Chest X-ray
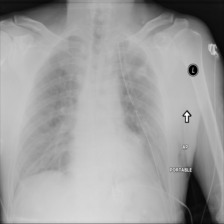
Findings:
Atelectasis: negative
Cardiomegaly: negative
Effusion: negative
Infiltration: negative
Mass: negative
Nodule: negative
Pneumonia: negative
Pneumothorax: negative
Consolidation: negative
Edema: negative
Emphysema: negative
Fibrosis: negative
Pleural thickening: negative
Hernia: negative